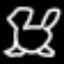
Label: frog